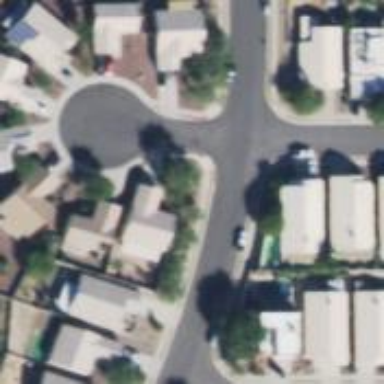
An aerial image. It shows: Asphalt road in residential area.